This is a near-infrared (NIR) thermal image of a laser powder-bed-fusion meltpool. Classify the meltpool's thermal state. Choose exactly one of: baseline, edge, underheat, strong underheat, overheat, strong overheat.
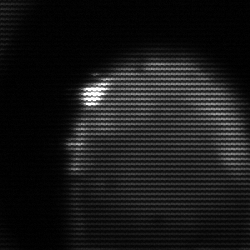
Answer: edge